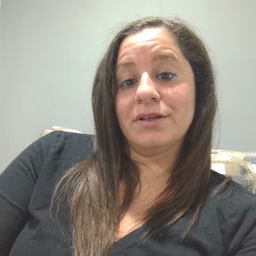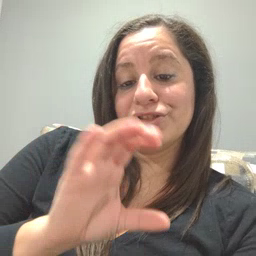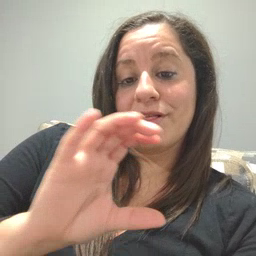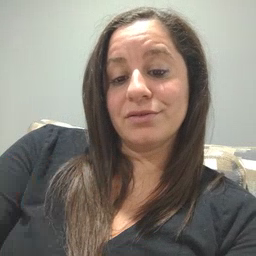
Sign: chocolate